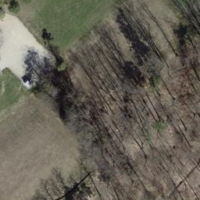
EUNIS habitat code: 41
Species observed at this site:
Melanargia galathea